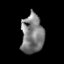
Tissue: prostate
Cell type: Epithelial cells
Senescence score: 0.2952
Nuclear area (px): 855
Mean DAPI intensity: 124.999